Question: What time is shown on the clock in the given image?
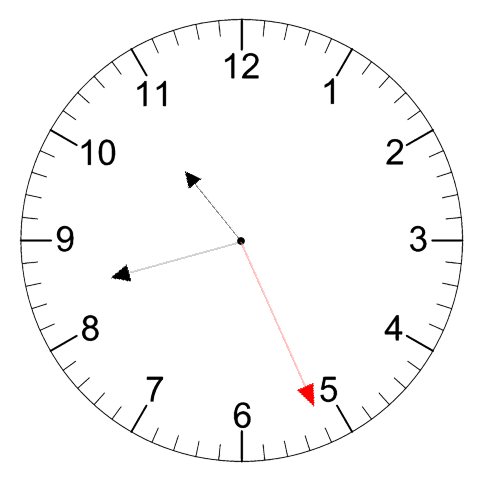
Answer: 10:42:26